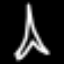
Label: The Eiffel Tower